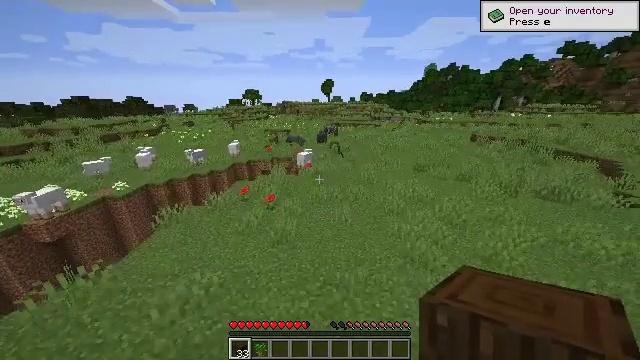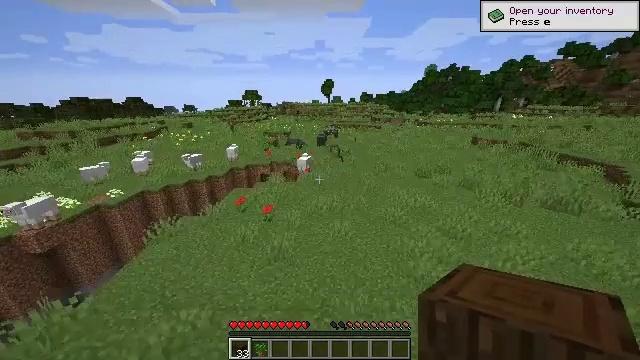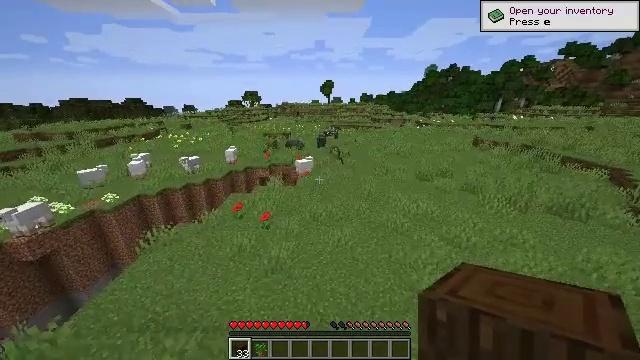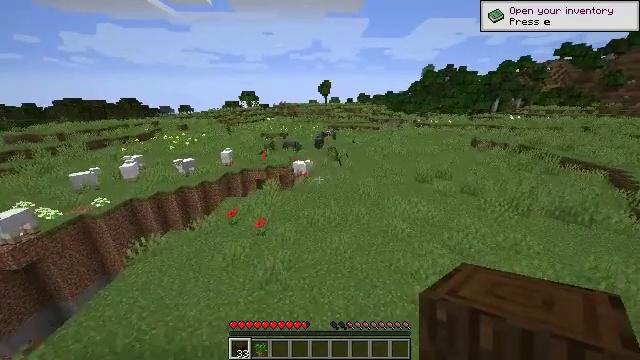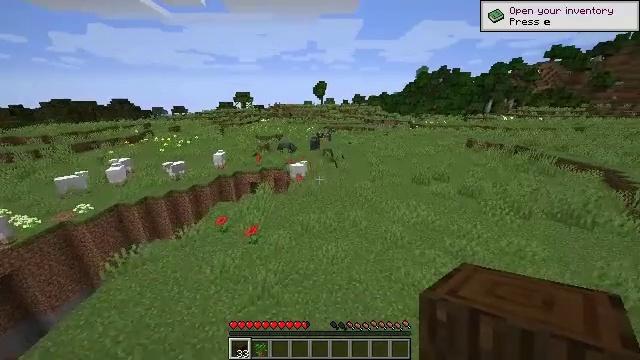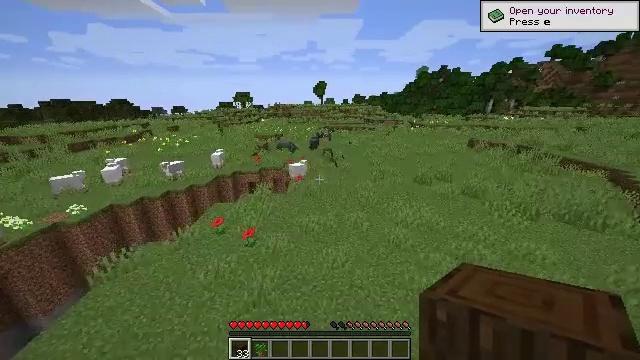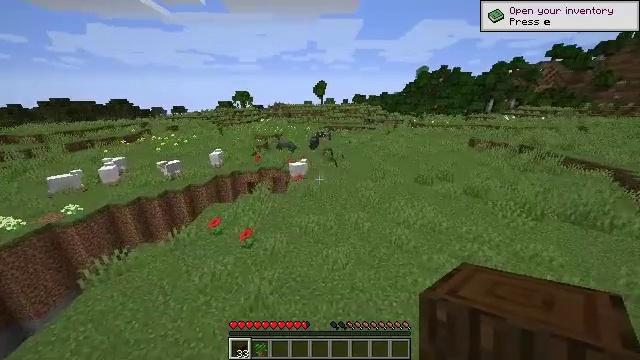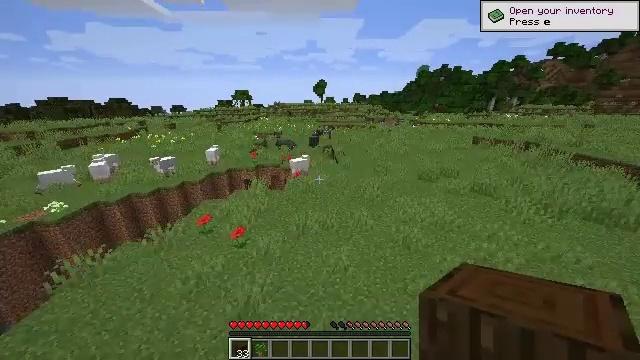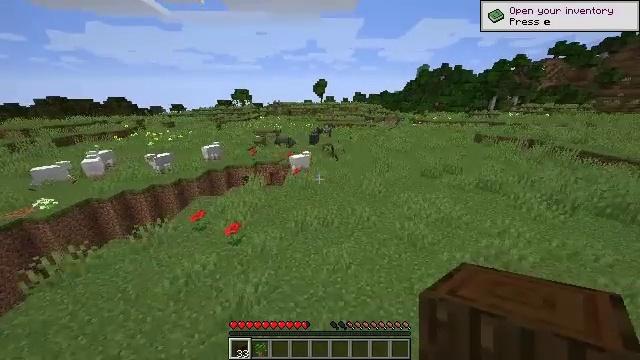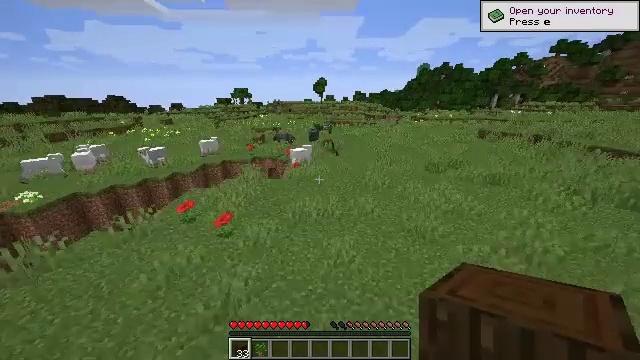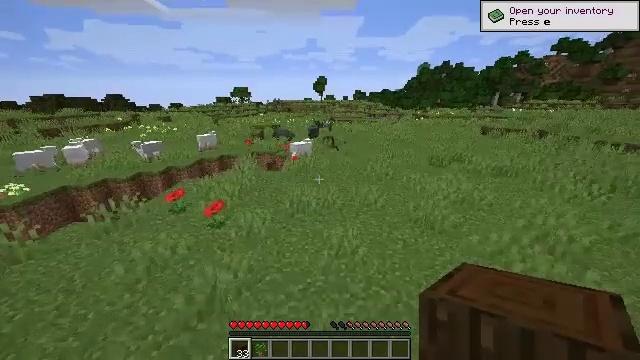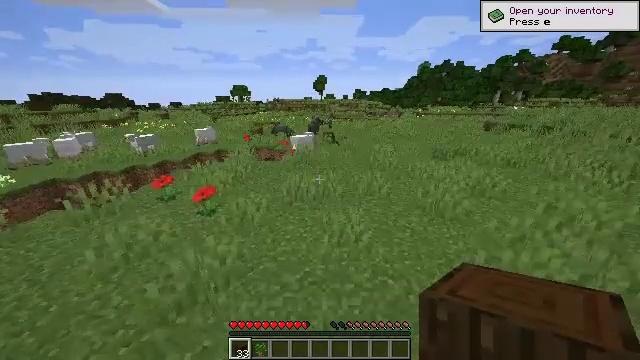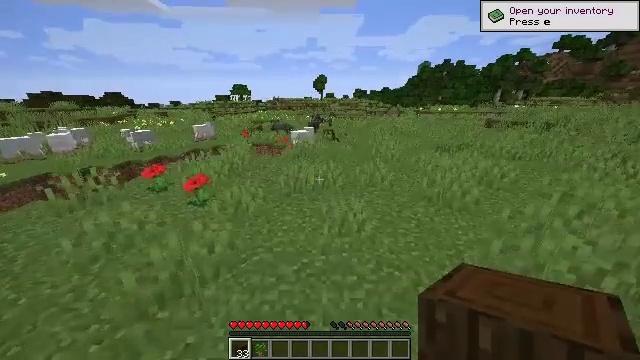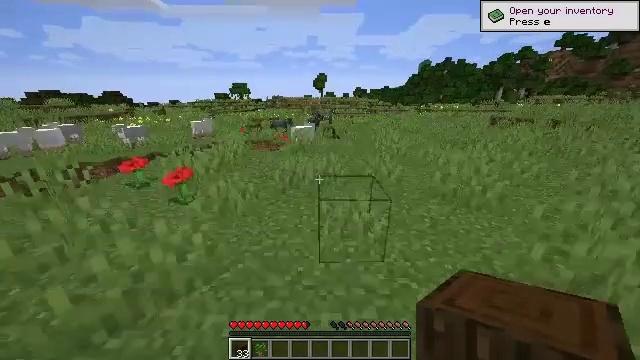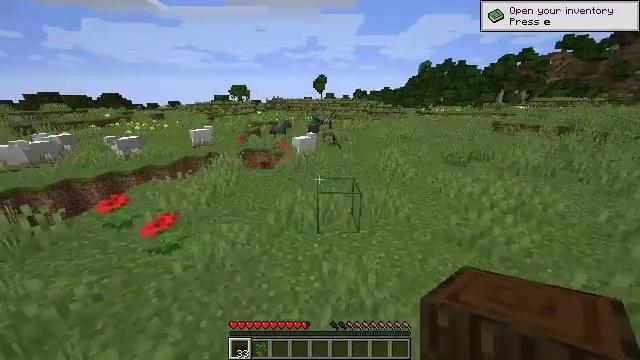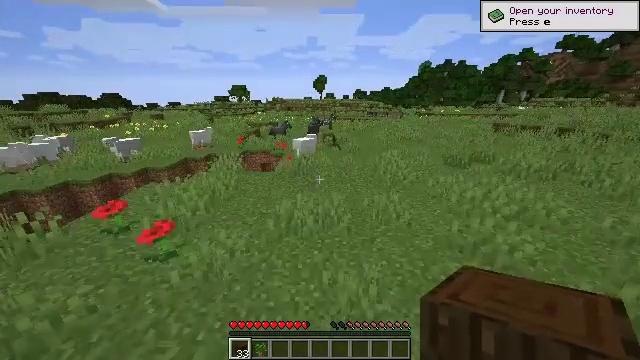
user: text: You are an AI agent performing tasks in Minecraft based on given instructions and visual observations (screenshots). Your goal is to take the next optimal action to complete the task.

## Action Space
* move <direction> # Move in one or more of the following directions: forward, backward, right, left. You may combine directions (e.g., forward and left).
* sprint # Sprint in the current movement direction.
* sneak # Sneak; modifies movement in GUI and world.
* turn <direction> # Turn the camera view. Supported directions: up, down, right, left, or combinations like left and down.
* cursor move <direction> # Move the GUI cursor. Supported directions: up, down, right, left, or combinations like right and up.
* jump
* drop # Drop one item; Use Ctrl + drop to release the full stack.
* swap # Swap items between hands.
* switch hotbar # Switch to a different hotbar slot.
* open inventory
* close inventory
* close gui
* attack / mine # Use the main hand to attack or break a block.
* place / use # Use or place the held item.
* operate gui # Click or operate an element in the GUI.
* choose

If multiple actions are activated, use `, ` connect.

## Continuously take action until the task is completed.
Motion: motion action
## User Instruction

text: Craft some dark oak planks from dark oak logs.
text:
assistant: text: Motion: move forward, jump
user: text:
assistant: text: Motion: move forward, jump
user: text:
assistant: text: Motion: move forward, jump
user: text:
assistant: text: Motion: move forward, turn right, jump
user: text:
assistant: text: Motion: move forward, jump
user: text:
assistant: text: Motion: move forward, jump
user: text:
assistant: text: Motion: move forward, jump
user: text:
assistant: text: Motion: move forward, jump
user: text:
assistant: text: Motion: move forward, jump
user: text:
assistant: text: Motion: move forward, jump
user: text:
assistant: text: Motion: move forward, jump
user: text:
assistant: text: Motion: move forward, jump
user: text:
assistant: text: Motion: move forward, jump
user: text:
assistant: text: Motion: move forward, jump
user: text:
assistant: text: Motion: move forward, jump
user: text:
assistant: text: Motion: move forward, jump
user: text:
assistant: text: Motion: move forward, jump
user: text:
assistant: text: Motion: move forward, jump
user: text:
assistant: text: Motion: move forward, jump
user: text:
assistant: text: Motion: move forward, jump
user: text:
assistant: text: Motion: move forward, jump
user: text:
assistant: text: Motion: move forward, jump
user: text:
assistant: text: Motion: move forward, jump
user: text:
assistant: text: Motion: move forward, jump
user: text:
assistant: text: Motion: move forward and move right, jump
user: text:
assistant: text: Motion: move forward and move right, jump
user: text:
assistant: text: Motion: move forward and move right, jump
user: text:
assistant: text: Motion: move forward and move right, jump
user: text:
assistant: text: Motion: move forward and move right, jump
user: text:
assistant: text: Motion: move forward, jump